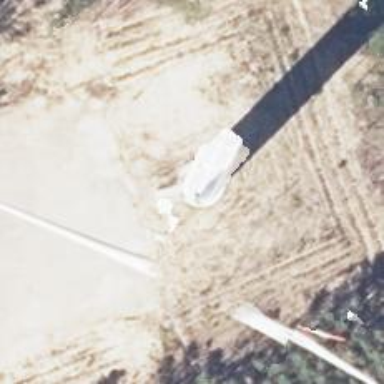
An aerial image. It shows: Wind generator powered by horizontal axis wind turbine.